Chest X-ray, AP view. Patient: 61 years old, sex M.
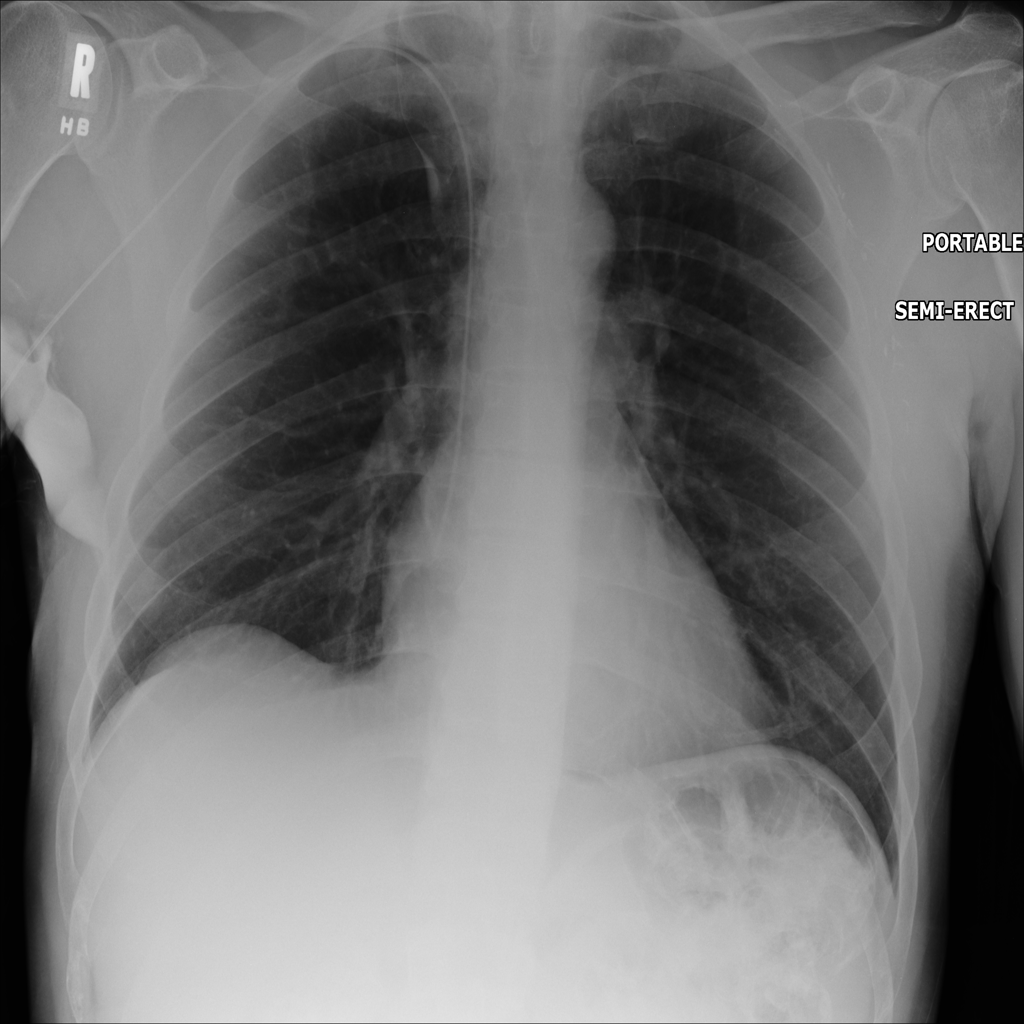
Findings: No Finding